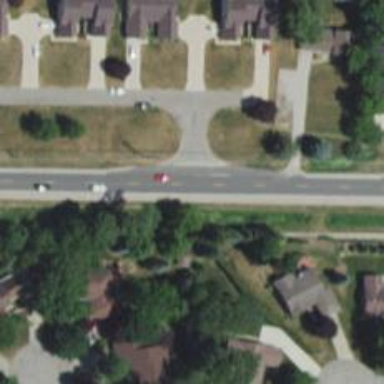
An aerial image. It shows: Tertiary road.